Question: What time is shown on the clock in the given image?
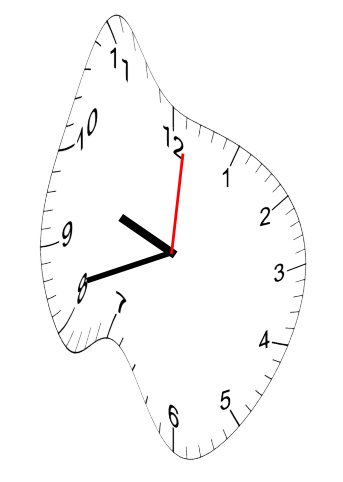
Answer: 09:42:01